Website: macys
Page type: delivery-shipping
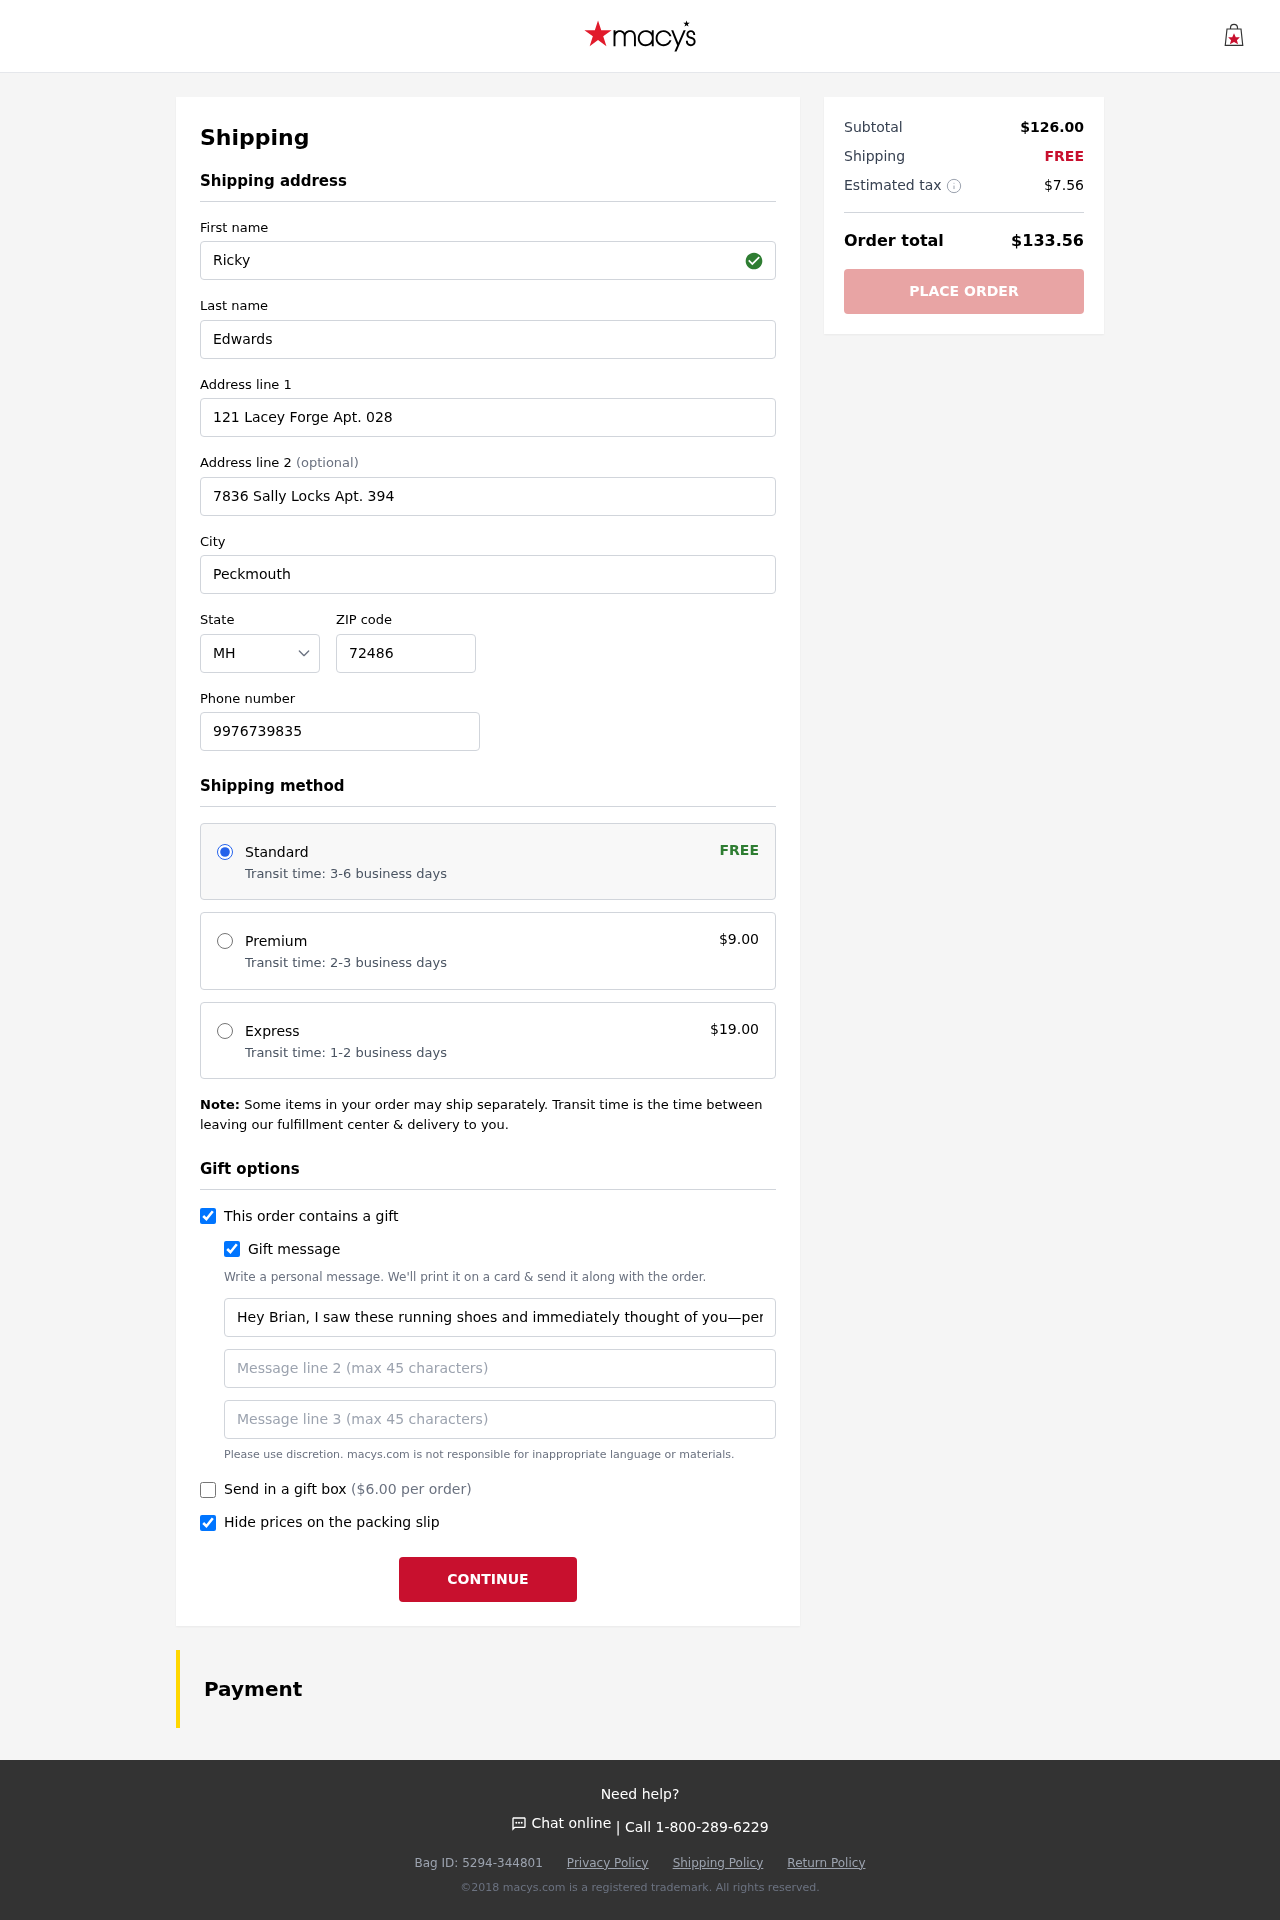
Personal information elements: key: PII_STATE_ABBR
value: MH
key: PII_FIRSTNAME
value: Ricky
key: PII_LASTNAME
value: Edwards
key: PII_STREET
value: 121 Lacey Forge Apt. 028
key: PII_STREET2
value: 7836 Sally Locks Apt. 394
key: PII_CITY
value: Peckmouth
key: PII_POSTCODE
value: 72486
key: PII_PHONE
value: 9976739835
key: PII_GIFT_MESSAGE
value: Hey Brian, I saw these running shoes and immediately thought of you—perfect for your next marathon! Hope they give you that extra boost on the track. Enjoy! Ricky
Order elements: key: ORDER_SHIPPING_STANDARD
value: Transit time: 3-6 business days
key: ORDER_SHIPPING_COST
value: FREE
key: ORDER_SHIPPING_PREMIUM
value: Transit time: 2-3 business days
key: ORDER_SHIPPING_PREMIUM_PRICE
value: $9.00
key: ORDER_SHIPPING_EXPRESS
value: Transit time: 1-2 business days
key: ORDER_SHIPPING_EXPRESS_PRICE
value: $19.00
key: ORDER_GIFT_BOX_PRICE
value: ($6.00 per order)
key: ORDER_SUBTOTAL
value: $126.00
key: ORDER_SHIPPING_COST2
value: FREE
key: ORDER_TAX
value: $7.56
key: ORDER_TOTAL
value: $133.56